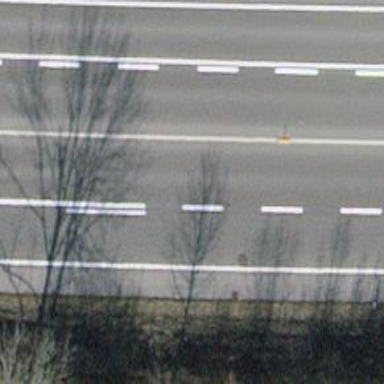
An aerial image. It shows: Asphalt motorway categorized as trunk road.